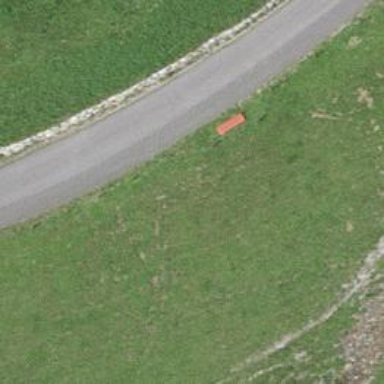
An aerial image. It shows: Red bench.